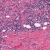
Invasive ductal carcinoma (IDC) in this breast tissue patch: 1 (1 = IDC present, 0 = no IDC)